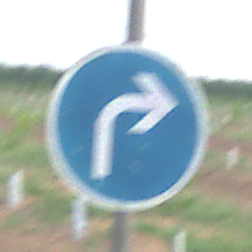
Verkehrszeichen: VorgeschriebeneFahrtrichtungRechts
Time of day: SunriseSunset
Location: Outdoor (Nature)
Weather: PartlyCloudy
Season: NotSpecified
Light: Natural